Interaction volume radius: 5 \u00c5
Interaction volume height: 20 \u00c5
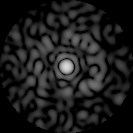
Disorder parameter: 0.8131